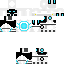
A female skeleton skin with pale skin, wearing blonde helmet dressed in a blue hoodie and black pants, featuring a closed mouth.